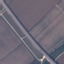
Land use / land cover: Highway